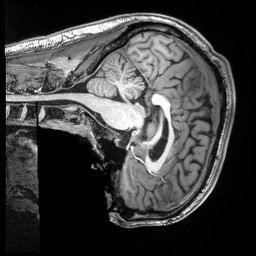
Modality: T1w
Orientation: sagittal
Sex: female